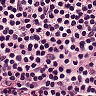
Metastatic tissue present: no